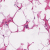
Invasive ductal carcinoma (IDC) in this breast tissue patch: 0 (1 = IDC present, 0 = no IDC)